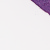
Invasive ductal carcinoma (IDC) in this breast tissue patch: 0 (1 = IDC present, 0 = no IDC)